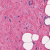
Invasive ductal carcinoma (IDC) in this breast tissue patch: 0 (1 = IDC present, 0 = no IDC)